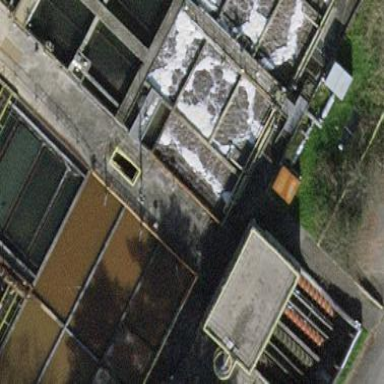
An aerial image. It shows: View of wastewater plant.